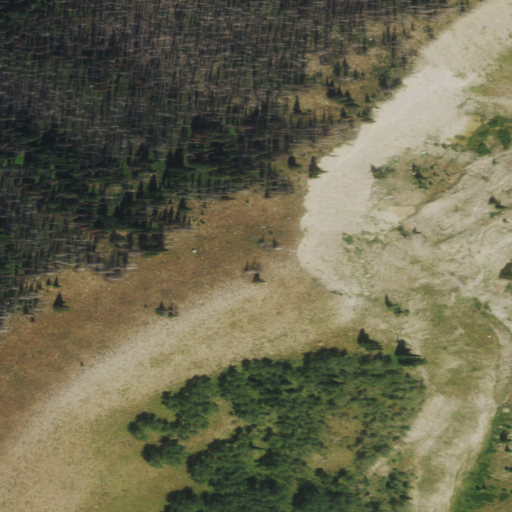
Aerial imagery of ridge(s) in Wyoming named Deer Ridge containing shrub, grassland, and evergreen forest